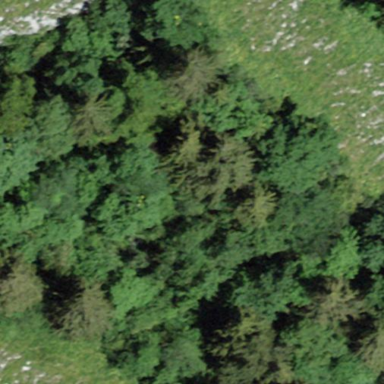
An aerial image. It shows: Serene woodland landscape.